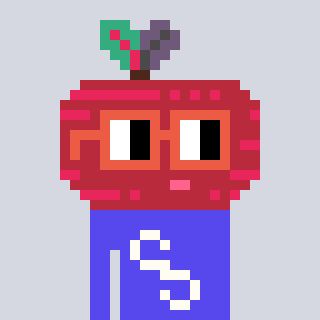
a pixel art character with square orange glasses, a beet-shaped head and a computerblue-colored body on a cool background